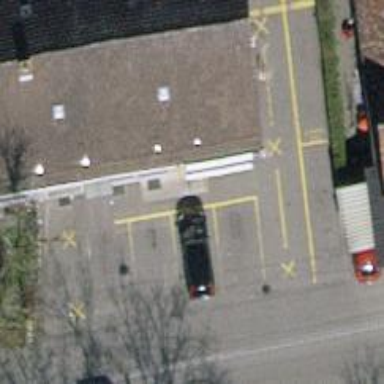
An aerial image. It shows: Post box.